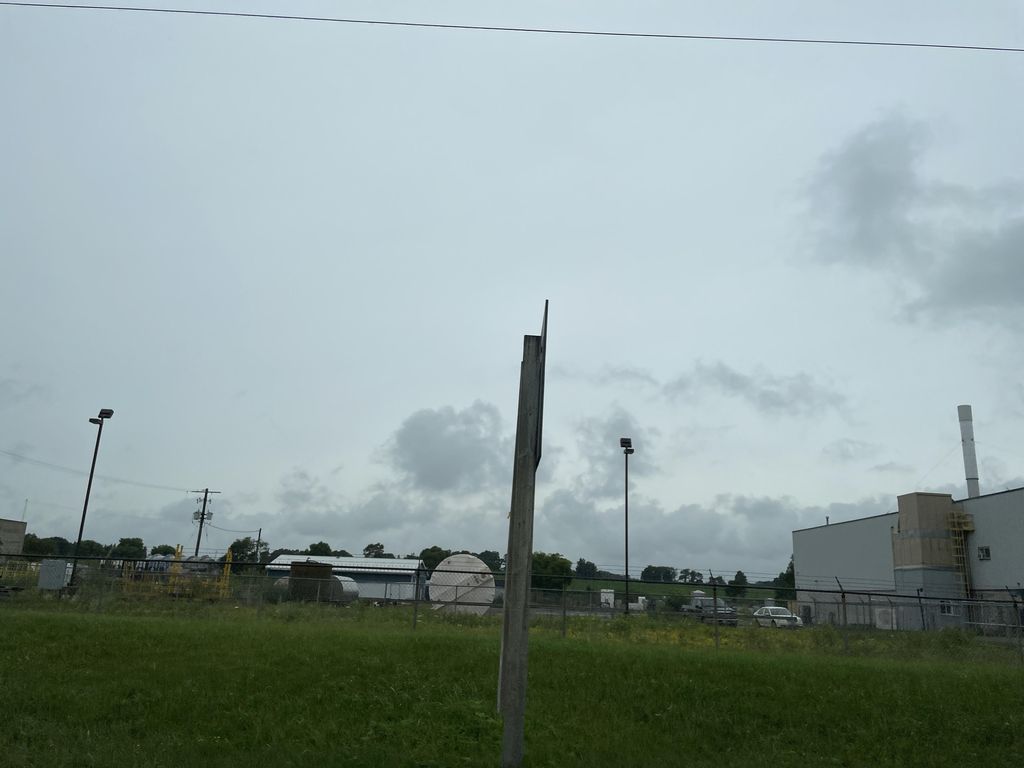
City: kitchener-waterloo